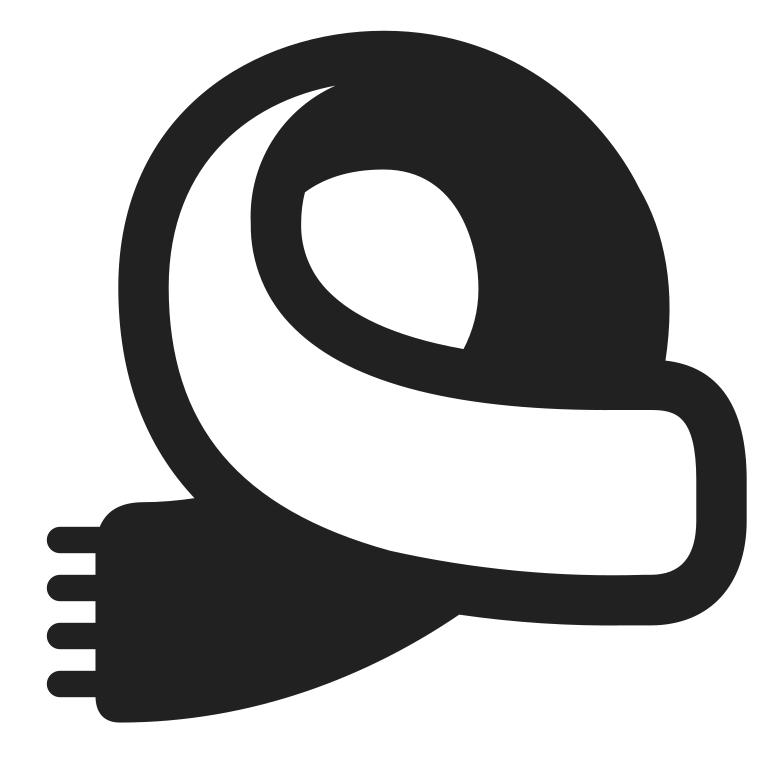
scarf high contrast